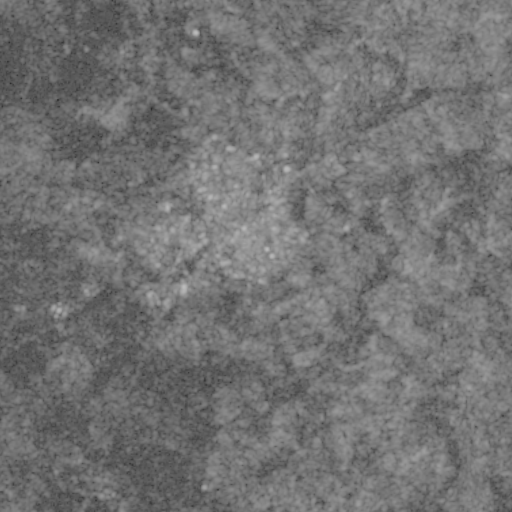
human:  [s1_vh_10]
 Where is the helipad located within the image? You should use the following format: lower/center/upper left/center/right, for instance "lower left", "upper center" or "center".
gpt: The helipad is located in the center left of the image.
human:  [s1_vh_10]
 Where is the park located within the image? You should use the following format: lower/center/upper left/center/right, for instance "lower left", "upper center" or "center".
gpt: The park is located in the upper center of the image.
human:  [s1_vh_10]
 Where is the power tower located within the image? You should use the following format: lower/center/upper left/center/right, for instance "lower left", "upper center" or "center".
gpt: The power tower is located in the lower left of the image.
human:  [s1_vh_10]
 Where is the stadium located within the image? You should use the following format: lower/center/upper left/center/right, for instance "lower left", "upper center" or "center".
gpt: The stadium is located in the center left of the image.
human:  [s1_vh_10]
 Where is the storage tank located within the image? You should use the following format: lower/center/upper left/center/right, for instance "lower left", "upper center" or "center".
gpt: The storage tank is located in the upper center of the image.
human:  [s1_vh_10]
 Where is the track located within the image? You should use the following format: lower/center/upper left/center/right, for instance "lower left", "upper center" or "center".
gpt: There is no track in the image.

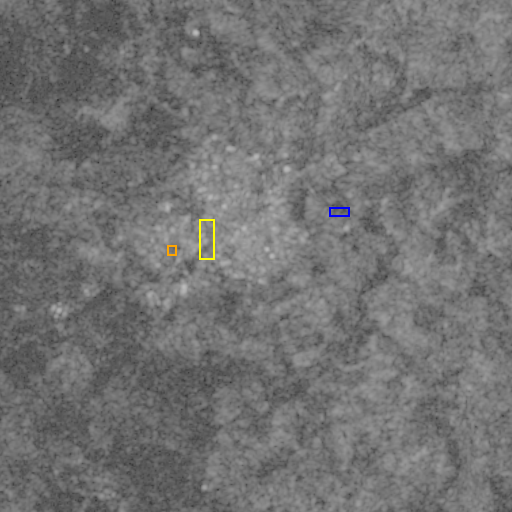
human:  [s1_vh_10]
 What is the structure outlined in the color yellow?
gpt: The structure outlined in yellow is a park.
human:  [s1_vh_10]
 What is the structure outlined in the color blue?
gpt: The structure outlined in blue is a parking lot.
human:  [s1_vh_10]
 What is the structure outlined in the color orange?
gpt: The structure outlined in orange is a stadium.
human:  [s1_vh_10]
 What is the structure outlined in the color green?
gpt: There is no green outline.